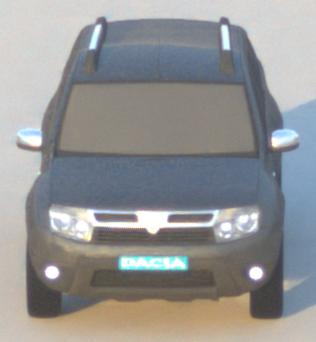
Make: Dacia
Model: Duster dCi 110 FAP
Detailed model: Duster (I)
Model produced from: 2010/06
Model produced until: 2013/11
Doors: 5
Color: gray
Road condition: dry road
Daytime: sunrise or sunset
Contrast: medium contrast